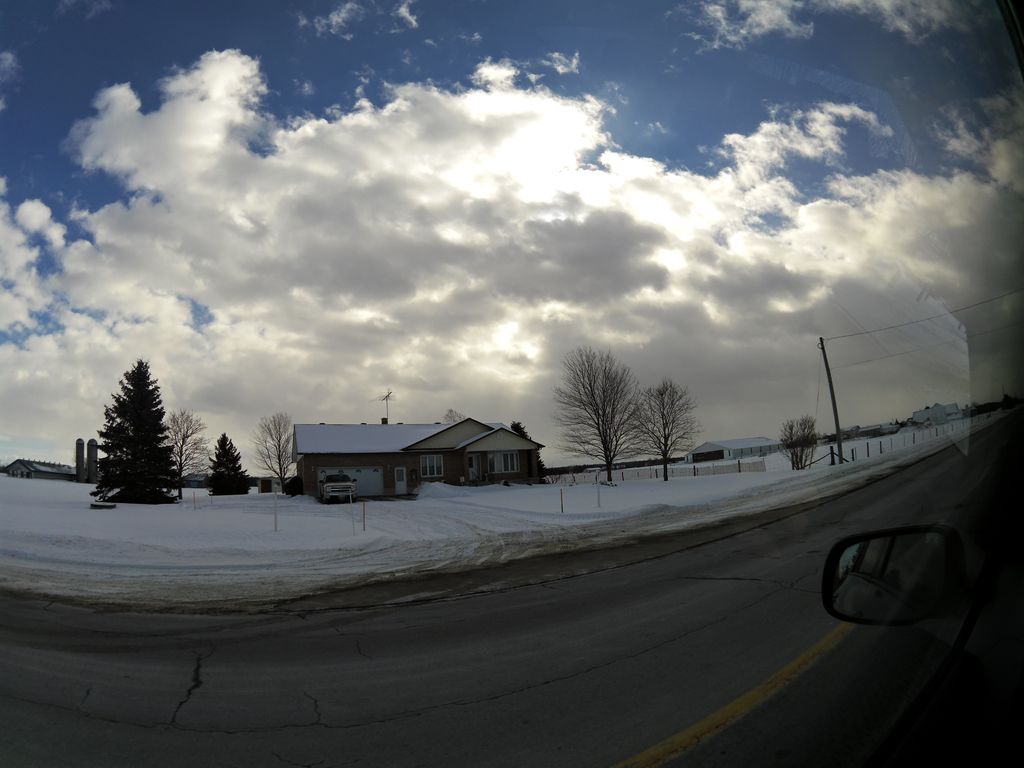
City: ottawa-gatineau